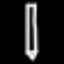
Label: pencil